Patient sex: F
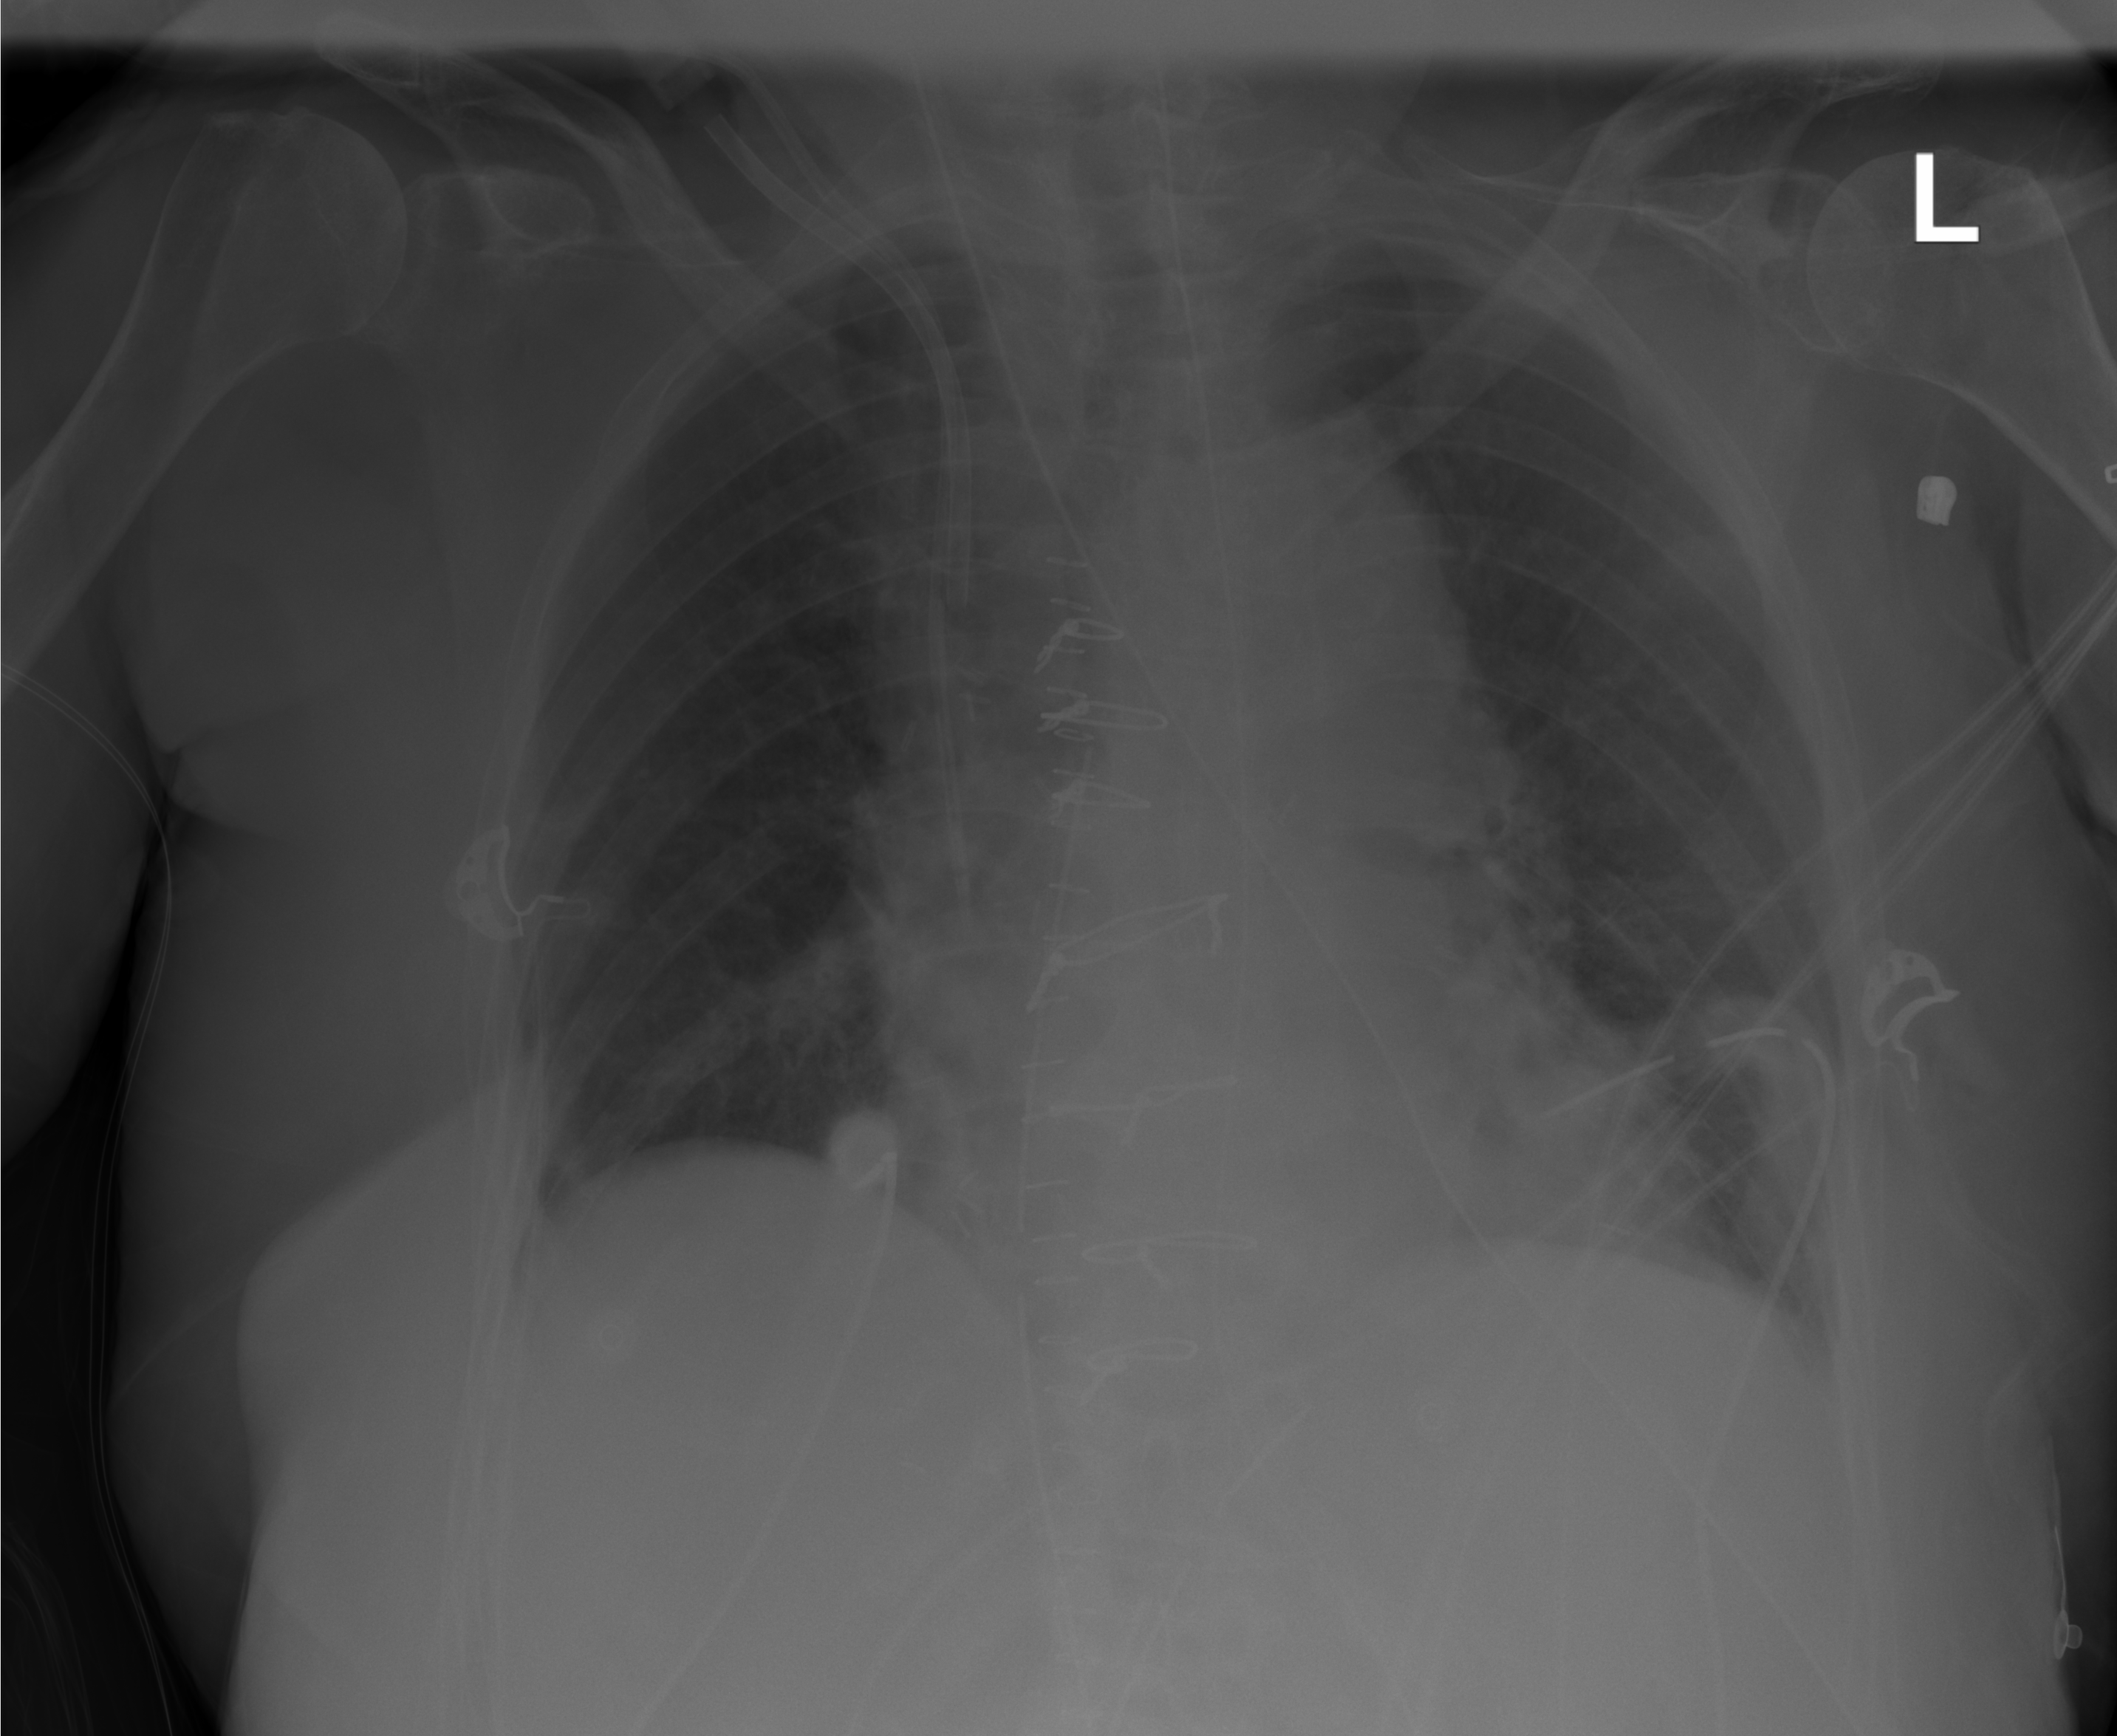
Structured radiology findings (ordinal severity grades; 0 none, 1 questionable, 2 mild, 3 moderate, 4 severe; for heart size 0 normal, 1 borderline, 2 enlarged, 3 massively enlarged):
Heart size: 0
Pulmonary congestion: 0
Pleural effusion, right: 0
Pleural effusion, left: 1
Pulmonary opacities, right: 0
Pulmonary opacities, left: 0
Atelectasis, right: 2
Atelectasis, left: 2